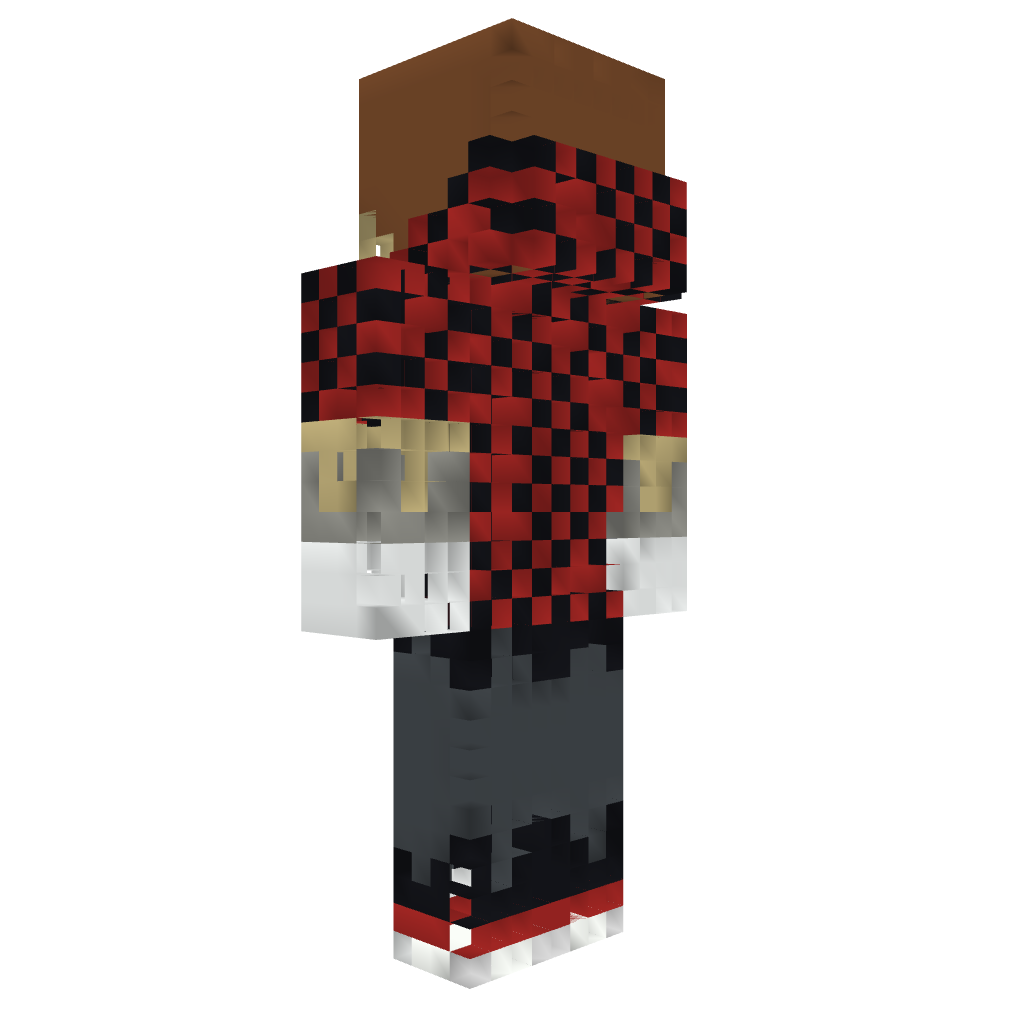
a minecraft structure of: BajanCanadian